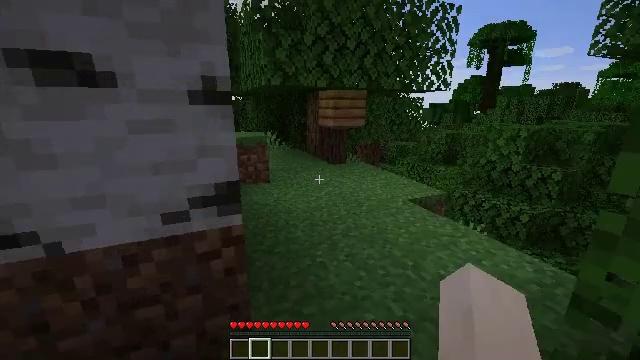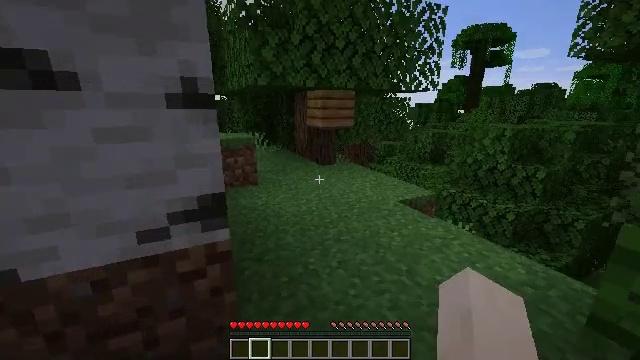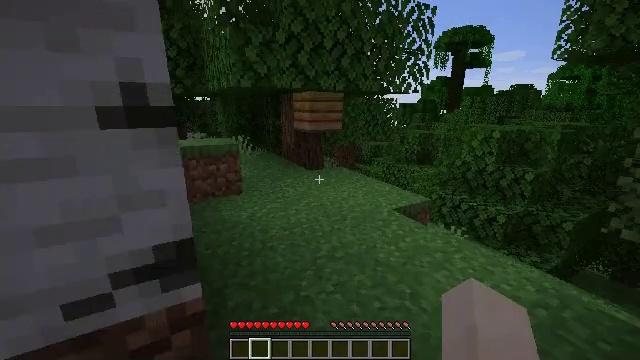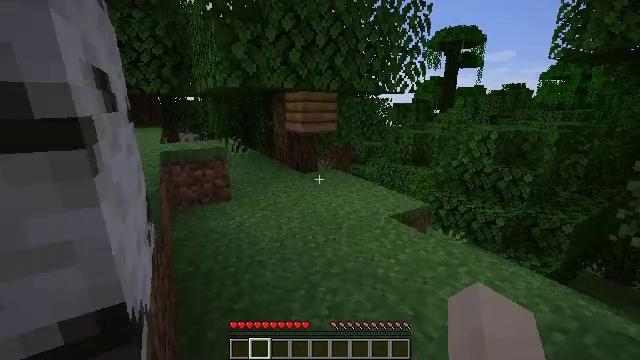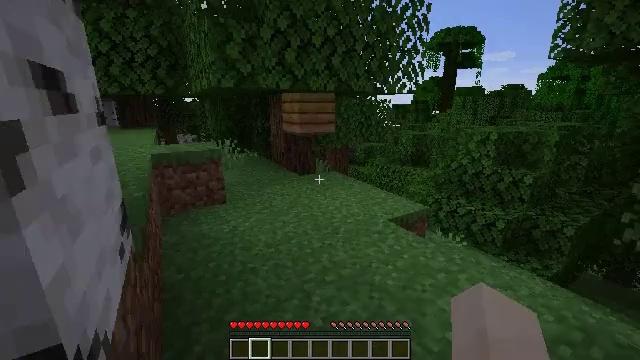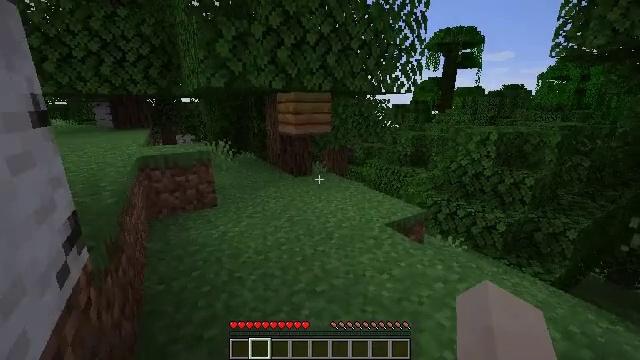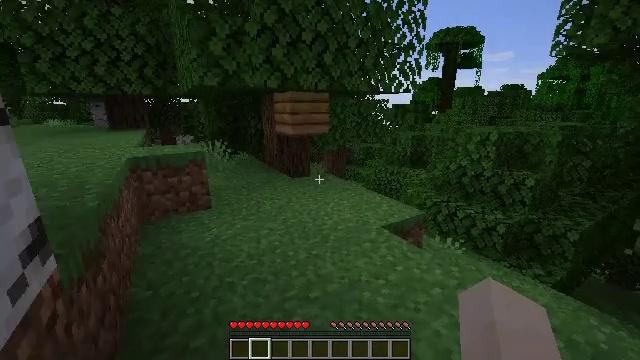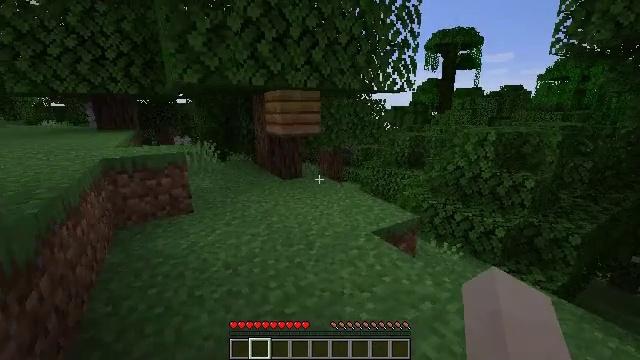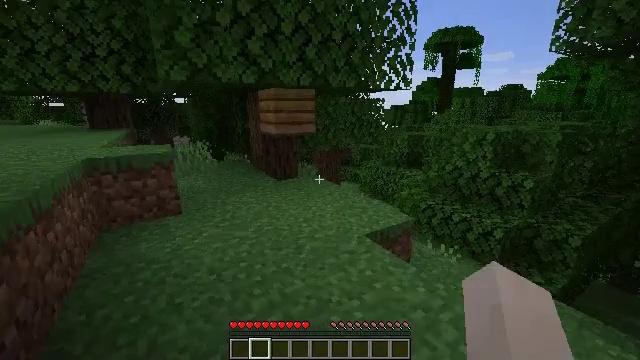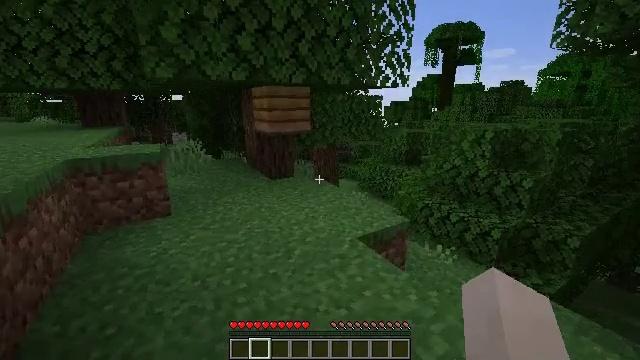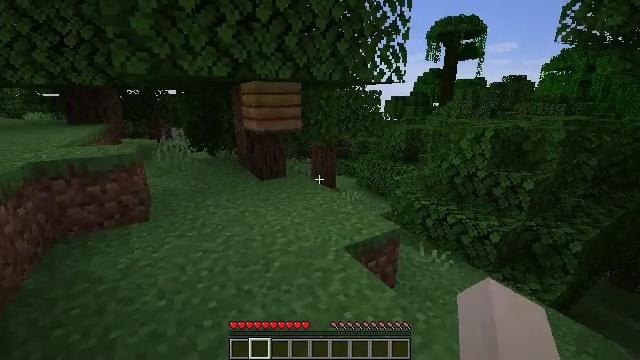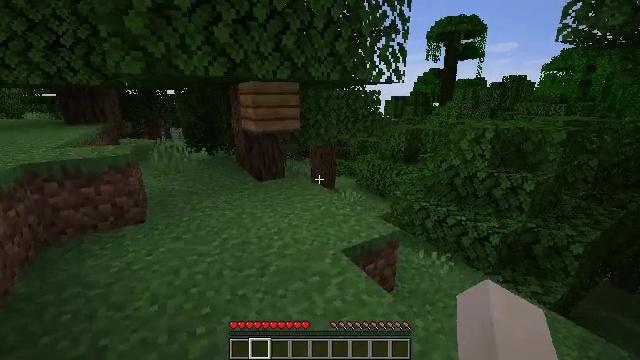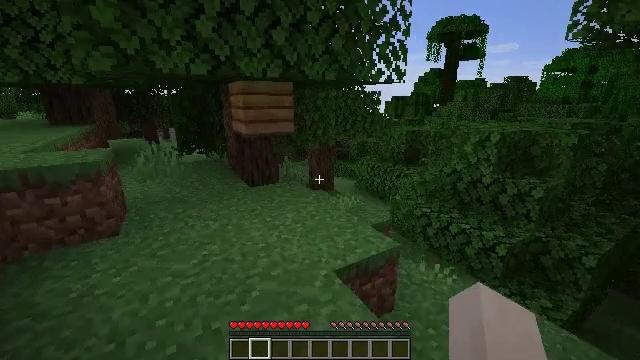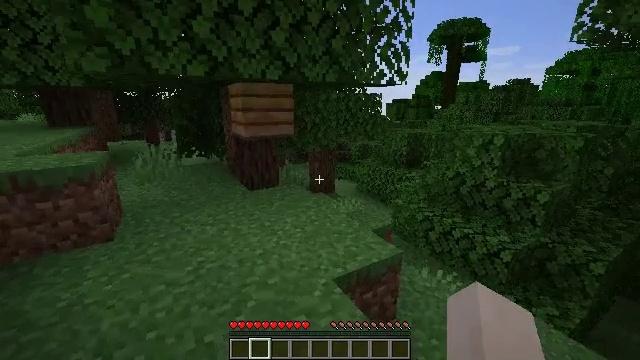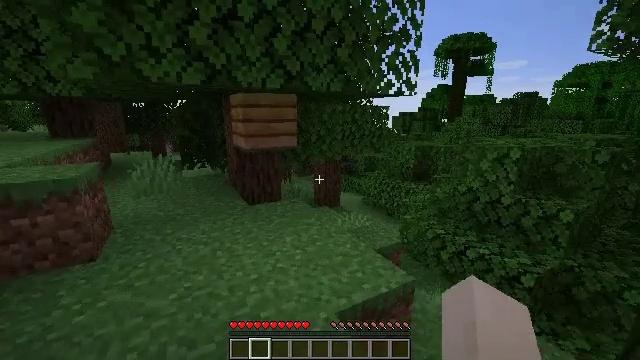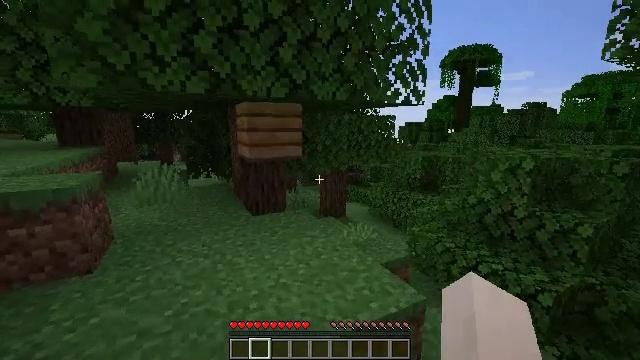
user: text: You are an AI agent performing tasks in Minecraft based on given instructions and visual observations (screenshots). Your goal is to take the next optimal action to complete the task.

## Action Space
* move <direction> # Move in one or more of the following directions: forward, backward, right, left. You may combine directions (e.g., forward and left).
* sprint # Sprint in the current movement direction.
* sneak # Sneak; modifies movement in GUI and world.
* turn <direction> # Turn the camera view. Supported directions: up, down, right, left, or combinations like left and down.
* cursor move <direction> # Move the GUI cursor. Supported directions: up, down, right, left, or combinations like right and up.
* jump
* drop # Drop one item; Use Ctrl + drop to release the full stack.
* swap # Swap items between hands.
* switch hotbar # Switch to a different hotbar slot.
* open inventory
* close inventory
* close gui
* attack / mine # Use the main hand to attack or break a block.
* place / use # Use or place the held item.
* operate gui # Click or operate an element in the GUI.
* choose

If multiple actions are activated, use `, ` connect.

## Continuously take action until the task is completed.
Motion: motion action
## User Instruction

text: Obtain a bee nest using a tool.
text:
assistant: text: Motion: move forward, turn right
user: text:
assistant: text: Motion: move forward, turn right
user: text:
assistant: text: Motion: move forward and move right, turn right
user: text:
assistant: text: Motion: move forward and move right
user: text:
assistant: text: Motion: move forward and move right
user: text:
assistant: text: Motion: move forward and move right
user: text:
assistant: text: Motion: move forward and move right
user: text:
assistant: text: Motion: move forward and move right
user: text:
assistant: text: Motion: move forward and move right
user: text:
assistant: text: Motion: move forward
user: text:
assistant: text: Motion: move forward
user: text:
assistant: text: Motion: move forward
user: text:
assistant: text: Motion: move forward
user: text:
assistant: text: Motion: move forward, turn left and up
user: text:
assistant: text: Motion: move forward, turn left and up
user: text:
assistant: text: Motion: move forward, turn left and up
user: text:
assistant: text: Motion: move forward
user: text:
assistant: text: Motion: move forward, turn left
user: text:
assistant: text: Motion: move forward, turn left and up
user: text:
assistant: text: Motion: move forward
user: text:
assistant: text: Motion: move forward
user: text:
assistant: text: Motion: move forward
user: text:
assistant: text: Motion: no_op
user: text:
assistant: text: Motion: move forward
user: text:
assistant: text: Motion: move forward, turn left
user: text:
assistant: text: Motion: no_op
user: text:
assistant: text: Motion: no_op
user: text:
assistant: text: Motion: no_op
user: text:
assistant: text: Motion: turn left
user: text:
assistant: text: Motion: turn left